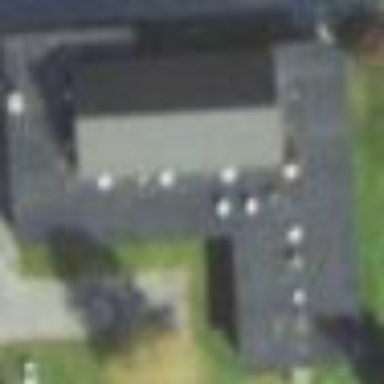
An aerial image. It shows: School building.